Question: When using Function Helper with function with more than 2 parameters, as __timeShift, it's hard to view and the parameters, because panel shows only 2 parameters in screen.
Can I enlarge parameters panel in UI to see all parameters?
If not can this be considered as a bug?
<URL>

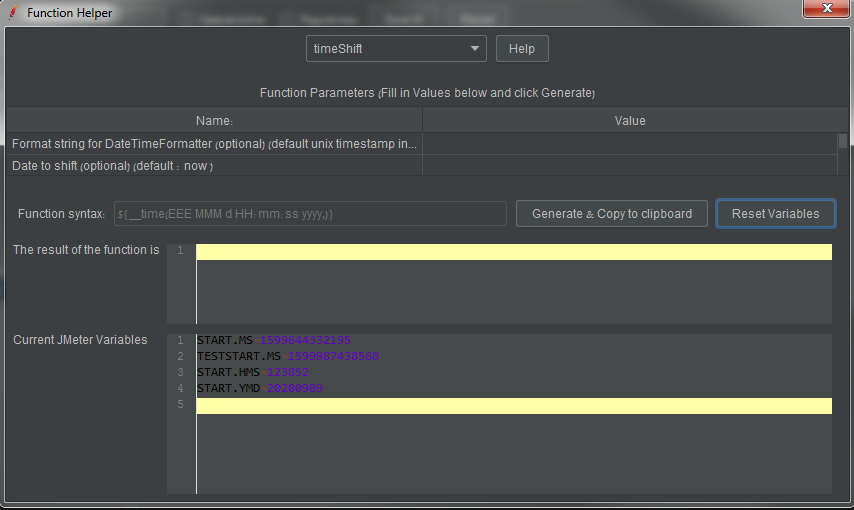
Answer: There is scrollbar on the right no ?
<URL>
You created a minor bug issue to make the table expand based on number of parameters:
- <URL>